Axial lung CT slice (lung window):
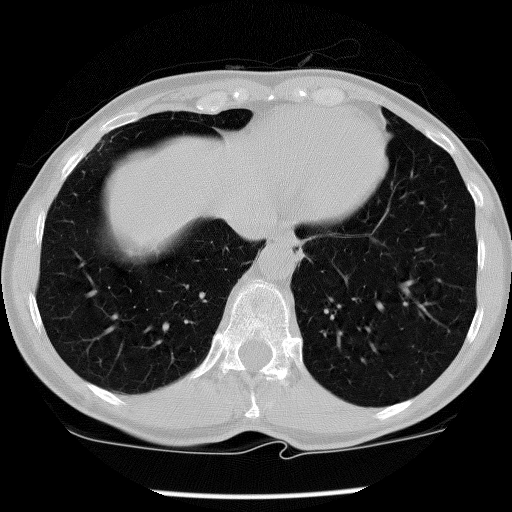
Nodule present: no